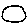
Label: circle